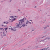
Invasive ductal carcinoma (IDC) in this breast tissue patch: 1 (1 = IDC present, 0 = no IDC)